Aerial crown-view tile of a tropical tree (Barro Colorado Island, Panama), acquired 20250715:
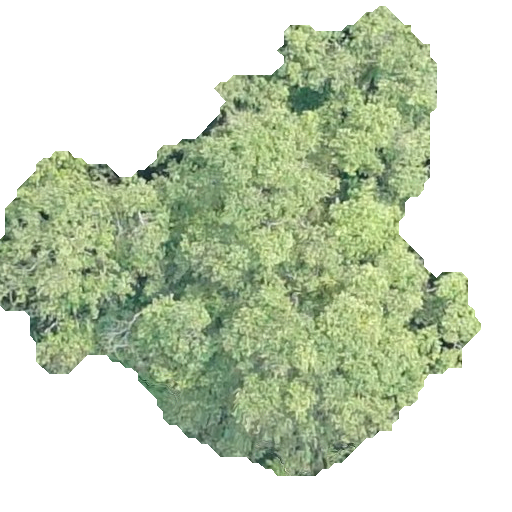
Species: Luehea seemannii
GBIF accepted scientific name: Luehea seemannii
Crown area: 200.181 m²